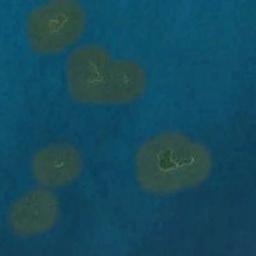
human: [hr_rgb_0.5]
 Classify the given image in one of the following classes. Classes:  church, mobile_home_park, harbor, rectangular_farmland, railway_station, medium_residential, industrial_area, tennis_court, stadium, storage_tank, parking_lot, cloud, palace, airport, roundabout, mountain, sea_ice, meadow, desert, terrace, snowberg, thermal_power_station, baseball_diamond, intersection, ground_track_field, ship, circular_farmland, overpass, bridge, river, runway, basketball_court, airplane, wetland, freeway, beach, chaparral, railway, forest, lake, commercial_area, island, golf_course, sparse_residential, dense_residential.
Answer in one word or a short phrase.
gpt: island